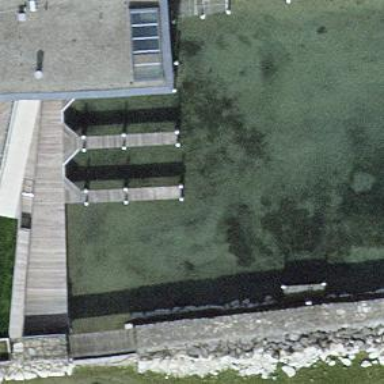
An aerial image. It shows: Man-made pier.